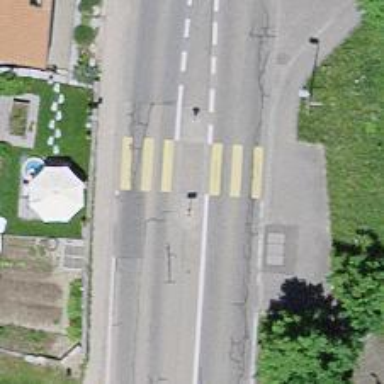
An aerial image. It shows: Uncontrolled zebra crossing.